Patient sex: M
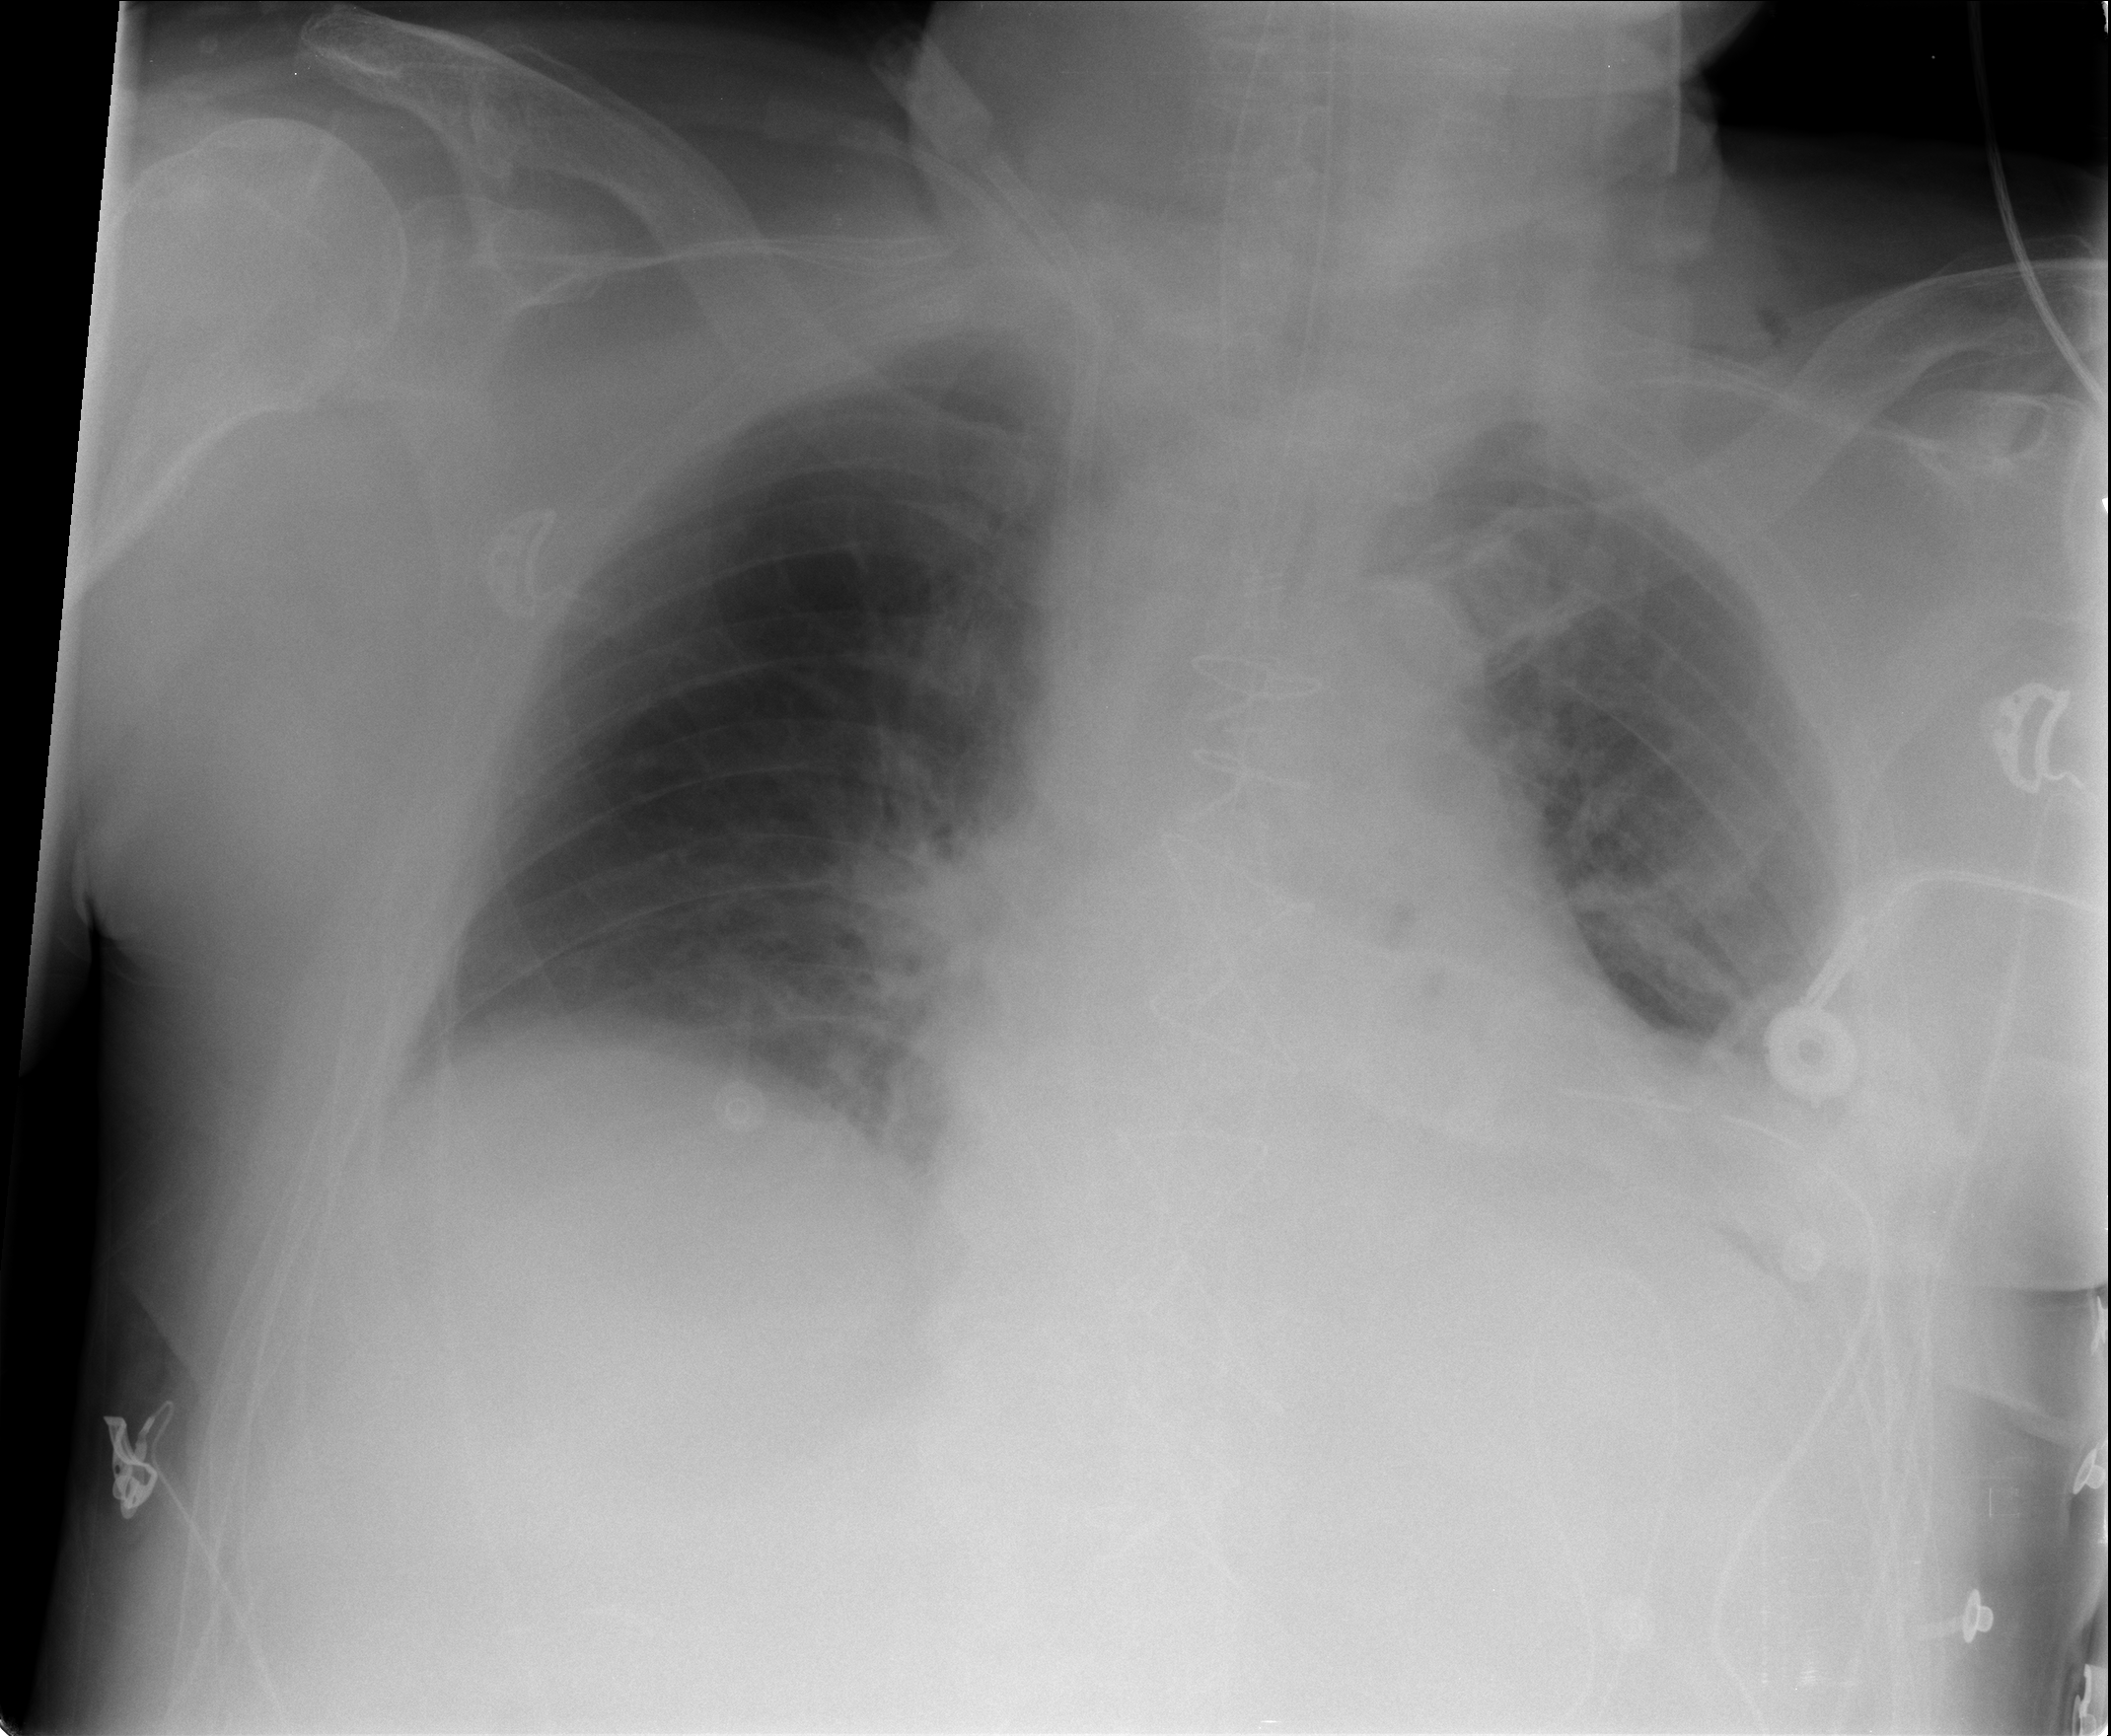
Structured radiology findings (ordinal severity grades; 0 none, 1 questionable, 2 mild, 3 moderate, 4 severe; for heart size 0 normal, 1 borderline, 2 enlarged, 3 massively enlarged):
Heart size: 2
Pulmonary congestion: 0
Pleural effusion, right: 0
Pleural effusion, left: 1
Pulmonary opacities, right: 0
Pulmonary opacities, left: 0
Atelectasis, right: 0
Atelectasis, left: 2